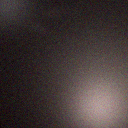
Screen state: off